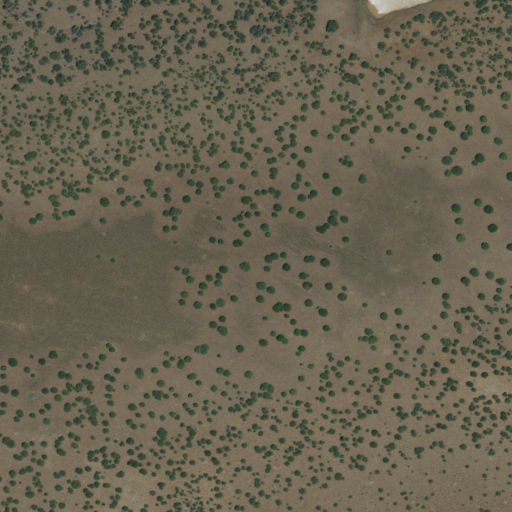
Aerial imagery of bench in New Mexico named J Lazy H Mesa containing evergreen forest and shrub